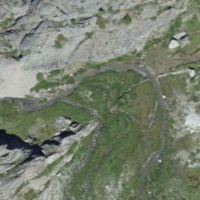
EUNIS habitat code: 48
Species observed at this site:
Dryas octopetala